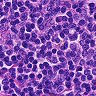
Metastatic tissue present: no